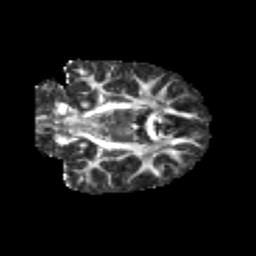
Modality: FA
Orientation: coronal
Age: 10
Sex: female
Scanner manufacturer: siemens
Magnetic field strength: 3 T
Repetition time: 3.8 s
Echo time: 0.07 s